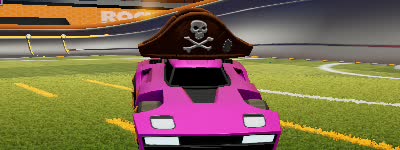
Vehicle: breakout